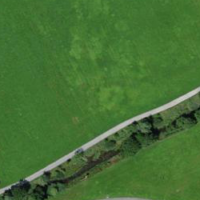
EUNIS habitat code: 24
Species observed at this site:
Gryllotalpa gryllotalpa